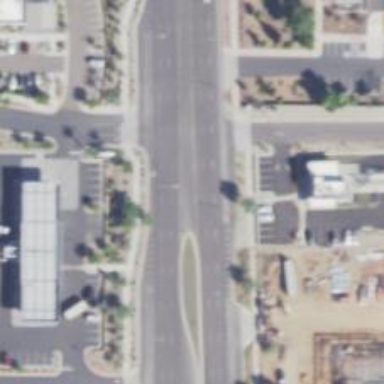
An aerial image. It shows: Secondary road with asphalt surface and sidewalk on the left.